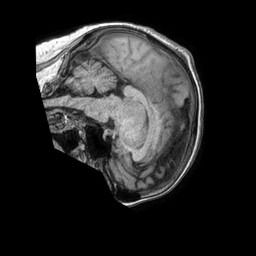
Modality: T1w
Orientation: sagittal
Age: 60
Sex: female
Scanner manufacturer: philips
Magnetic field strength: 1.5 T
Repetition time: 0.00789 s
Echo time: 0.003626 s